Interaction volume radius: 5 \u00c5
Interaction volume height: 15 \u00c5
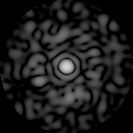
Disorder parameter: 0.8066